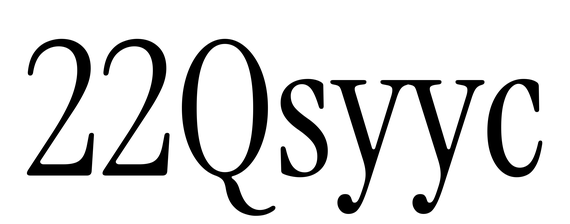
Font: InstrumentSerif-Regular